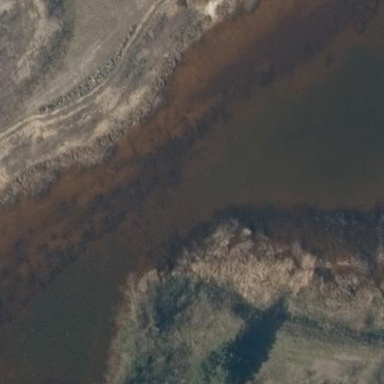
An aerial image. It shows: Pond with natural water.